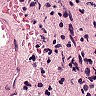
Metastatic tissue present: yes